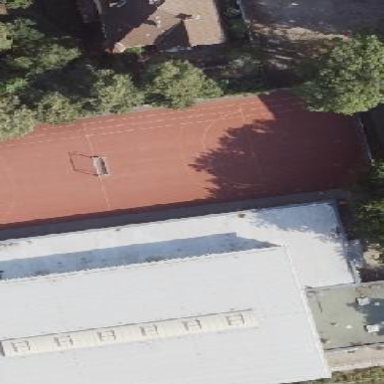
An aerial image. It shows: School building with sports center offering various sports activities.